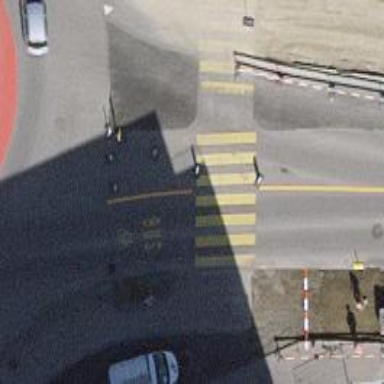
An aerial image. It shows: Uncontrolled zebra crossing on the road.